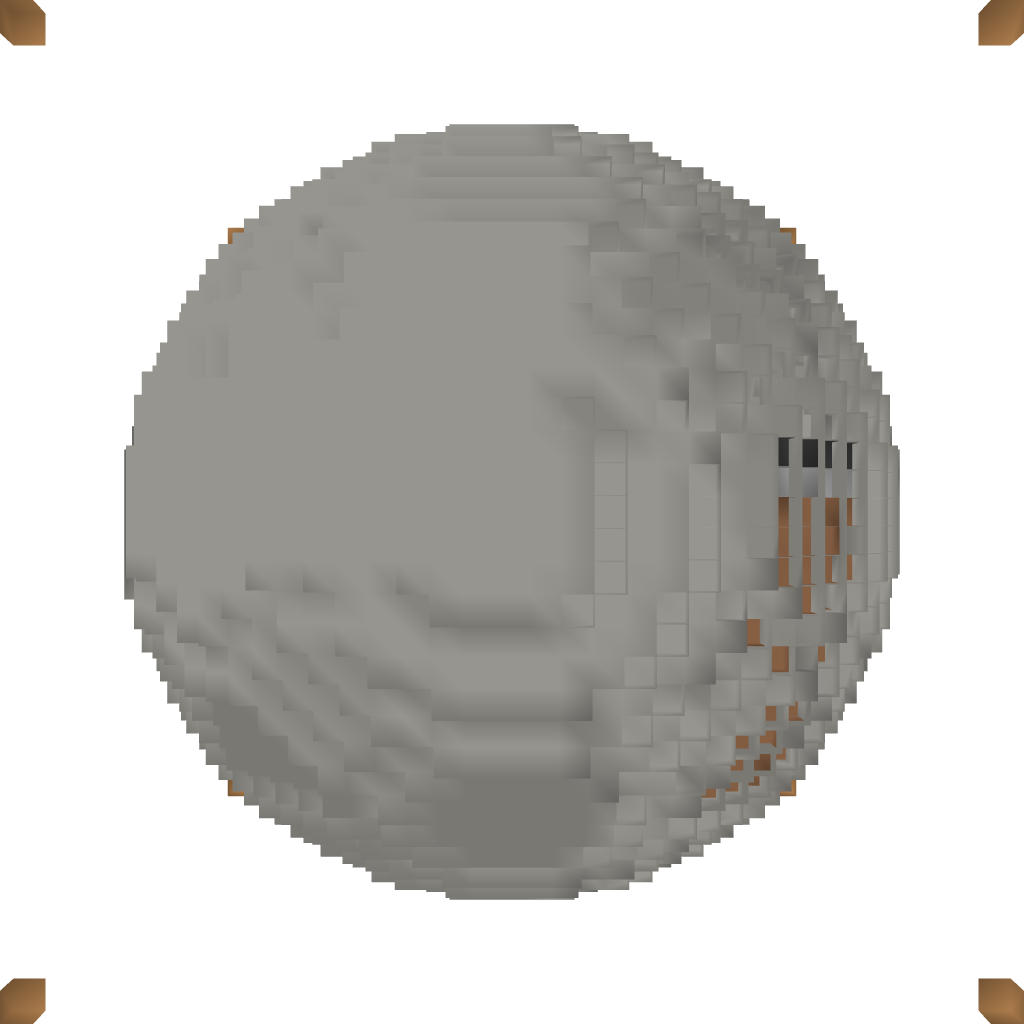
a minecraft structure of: PVP Meadow